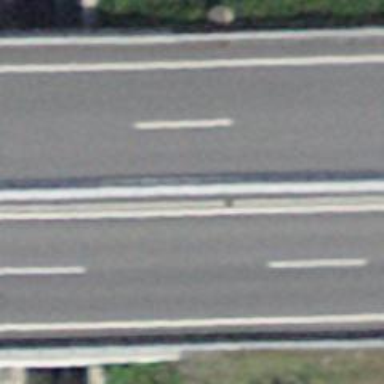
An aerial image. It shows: Motorway bridge with asphalt surface.